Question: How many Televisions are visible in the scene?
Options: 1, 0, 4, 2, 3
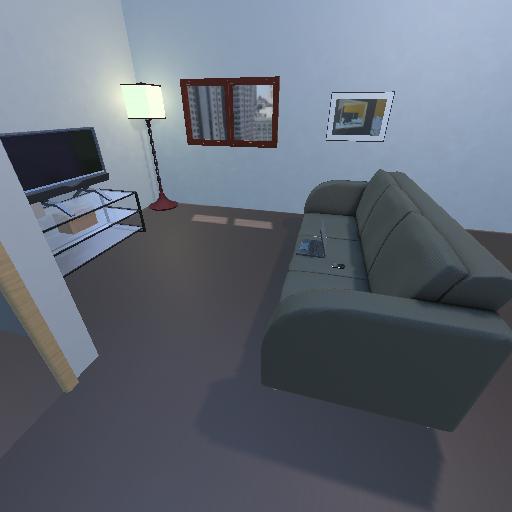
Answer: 1